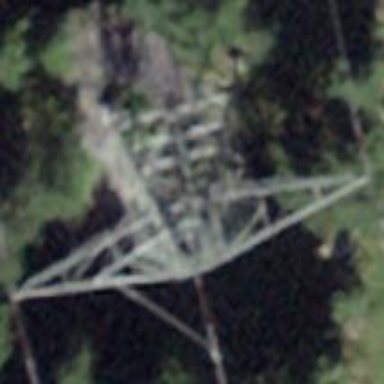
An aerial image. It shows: Three power lines with cables.